Question: How can I select only the distinct callers from my database where some calls are not answered?
For example: In this sample table i would like to select only the numbers <PHONE> (at 2014-09-08 10:48:52) and <PHONE> (at 2014-09-08 11:52:10) because they where not answered by none extension.
I Tried
'''
SELECT DISTINCT * from cdr WHERE disposition !='ANSWERED';
'''
But this returns everything who not have the string 'ANSWERED' in disposition.
Can anyone help me? Thanks!!
Table Sample:

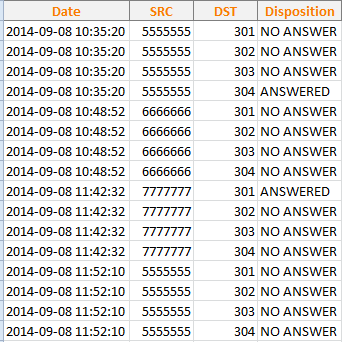
Answer: '''
select date, src
from cdr
group by date, src
having sum(disposition = 'ANSWERED') = 0
'''
in response to comment, if you need the other columns I suggest joining to the result above. Otherwise mysql will return a random value from each group for the columns that are not part of the group by. i.e.
'''
select cdr.* from cdr join (
select date, src
from cdr
group by date, src
having sum(disposition = 'ANSWERED') = 0
) t1 on t1.date = cdr.date and t1.src = cdr.src
'''